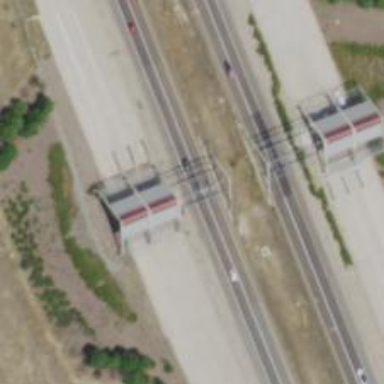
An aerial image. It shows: Toll gantry on the road.